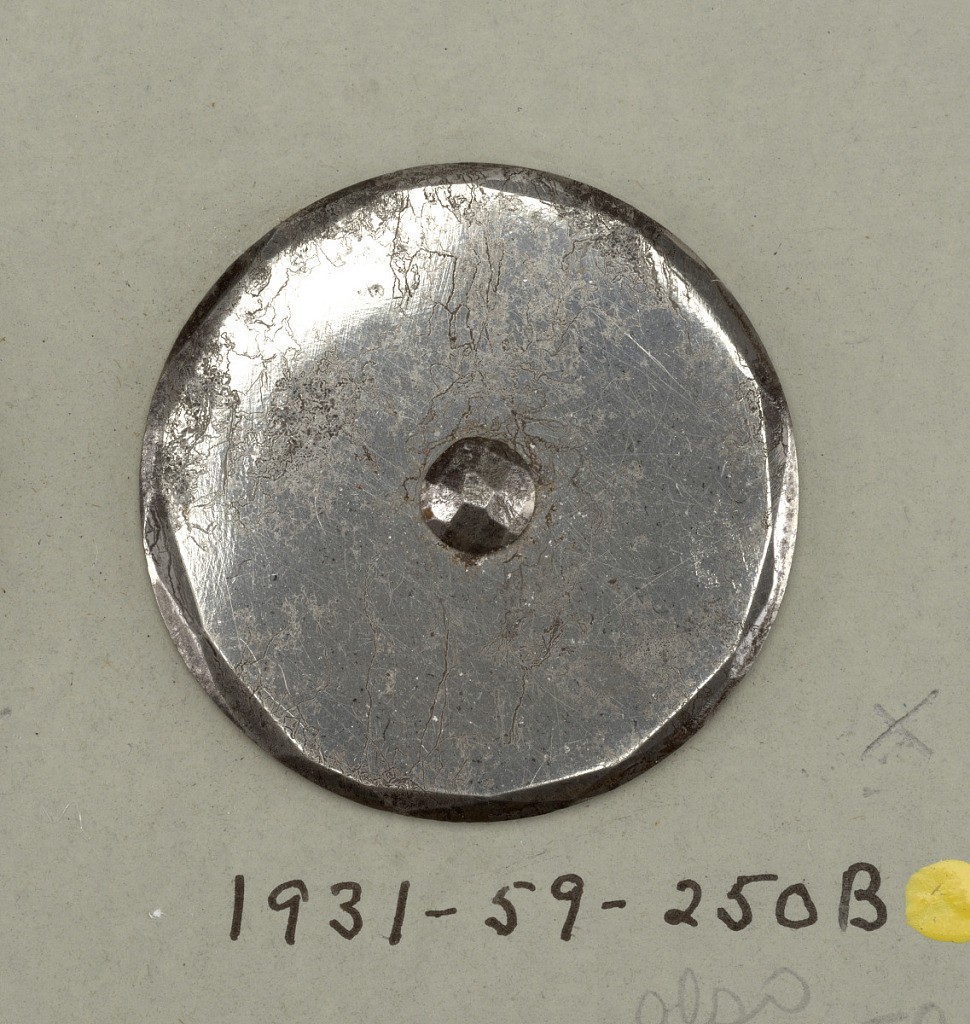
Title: Button
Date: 19th century
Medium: Steel
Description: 1931-59-250-b: Flat buttons with central knob and edges cut in fa...